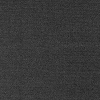
Atmospheric dust classification: dusty